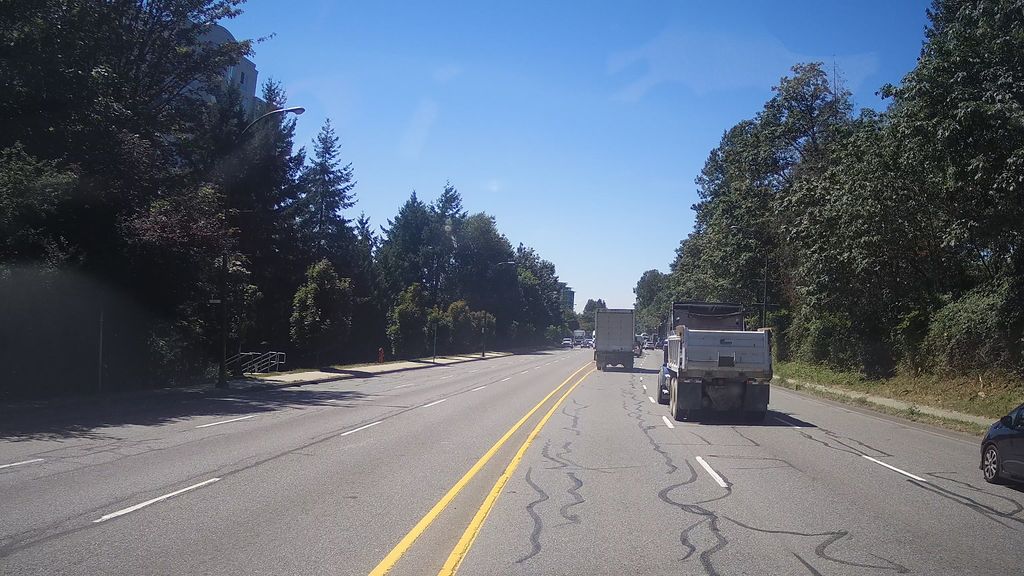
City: vancouver